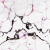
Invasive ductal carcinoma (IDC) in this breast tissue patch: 0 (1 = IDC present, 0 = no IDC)